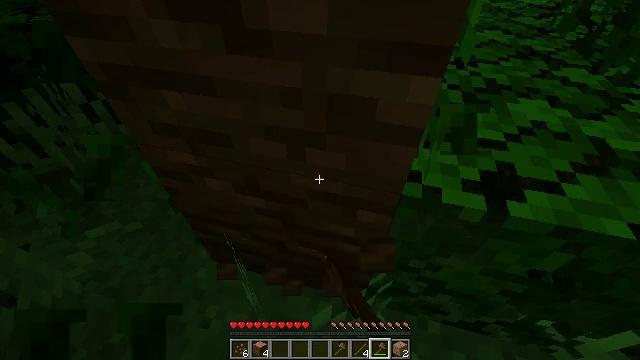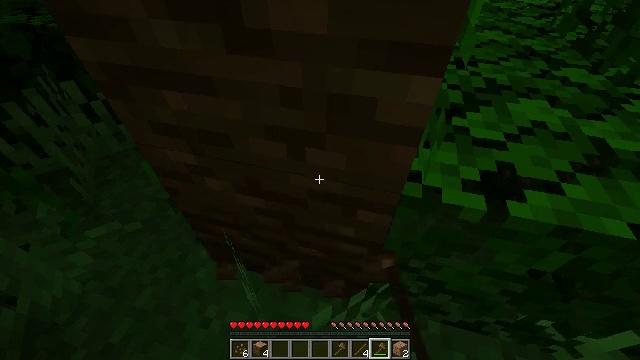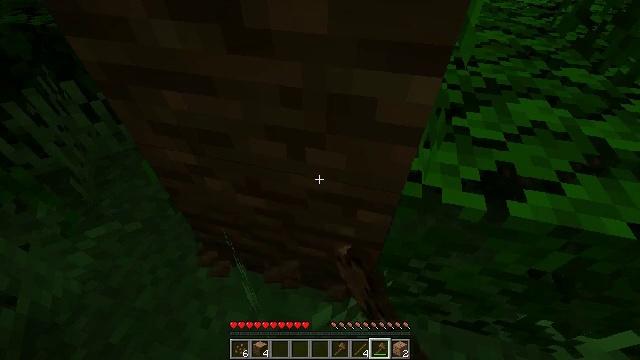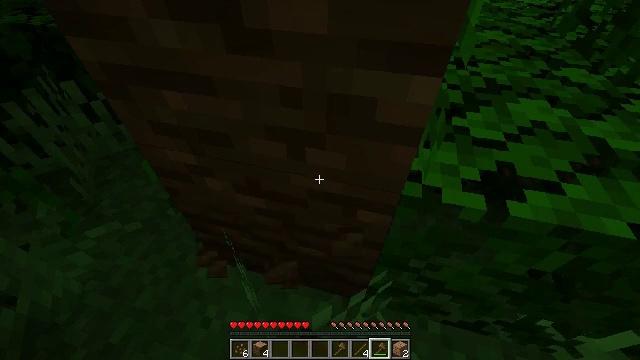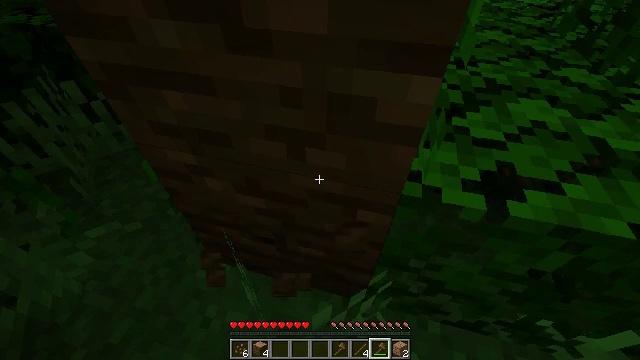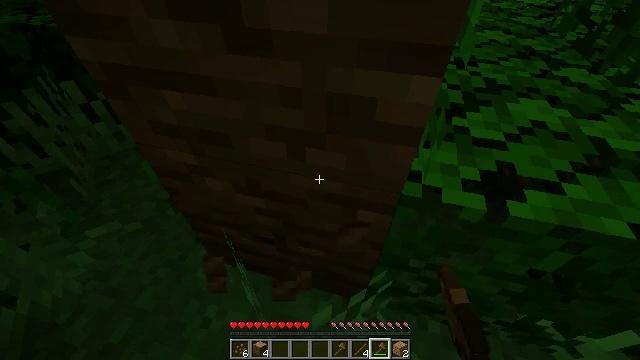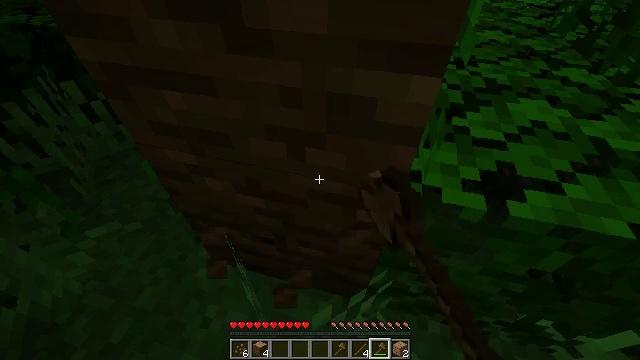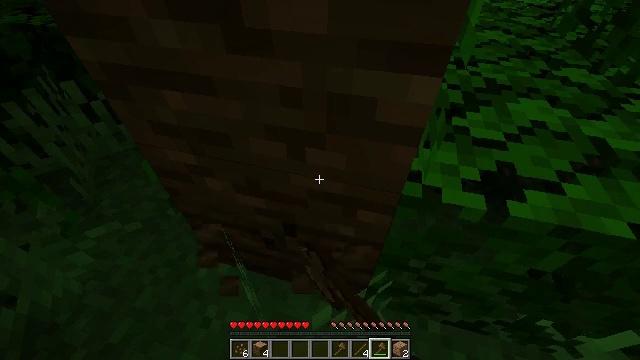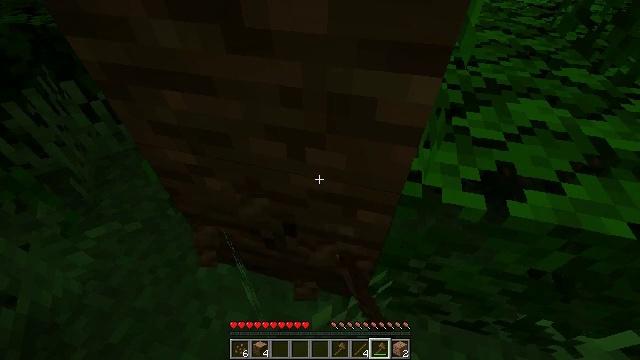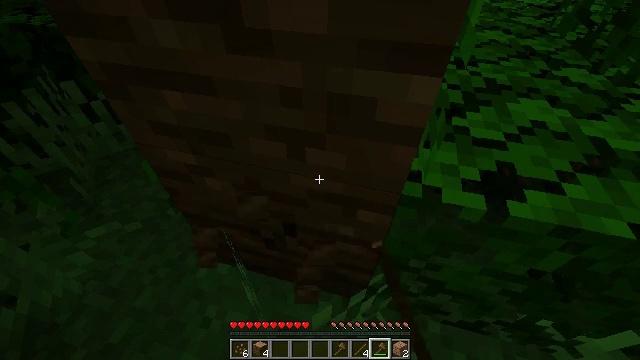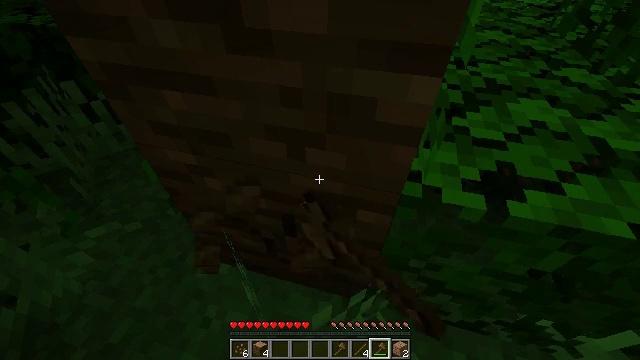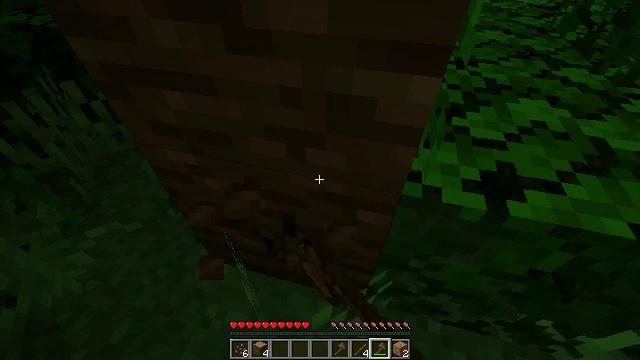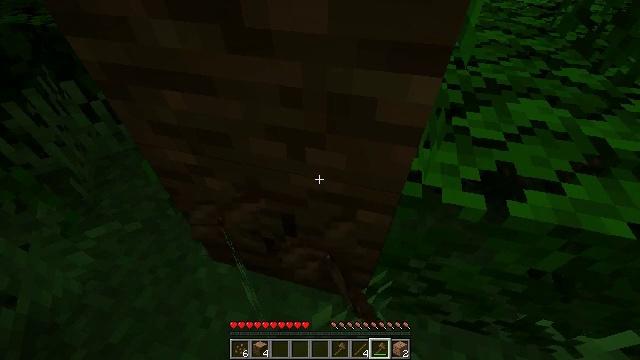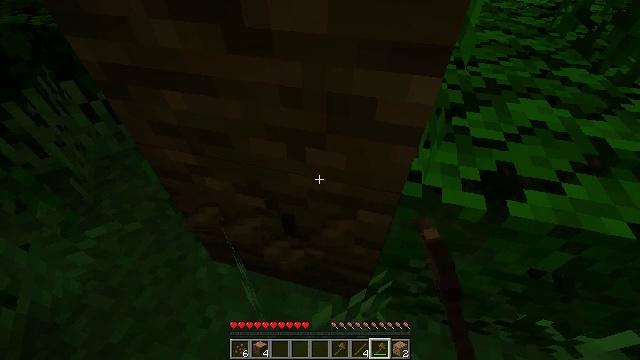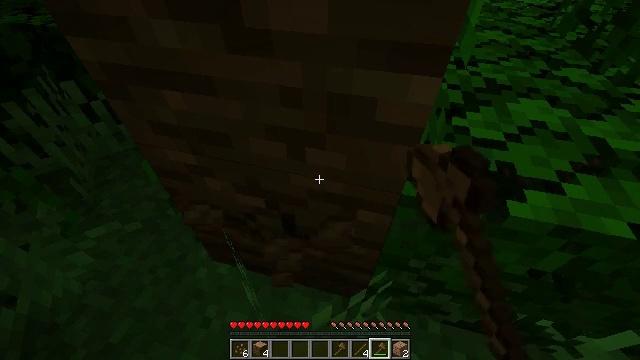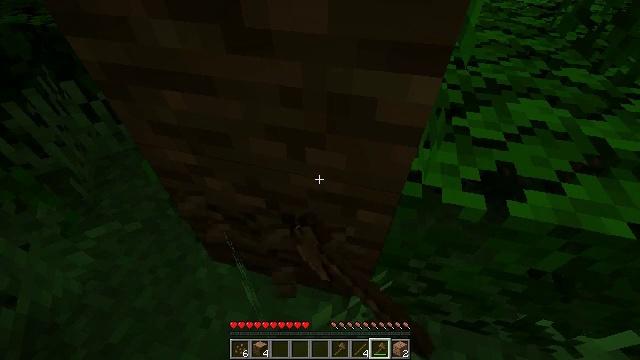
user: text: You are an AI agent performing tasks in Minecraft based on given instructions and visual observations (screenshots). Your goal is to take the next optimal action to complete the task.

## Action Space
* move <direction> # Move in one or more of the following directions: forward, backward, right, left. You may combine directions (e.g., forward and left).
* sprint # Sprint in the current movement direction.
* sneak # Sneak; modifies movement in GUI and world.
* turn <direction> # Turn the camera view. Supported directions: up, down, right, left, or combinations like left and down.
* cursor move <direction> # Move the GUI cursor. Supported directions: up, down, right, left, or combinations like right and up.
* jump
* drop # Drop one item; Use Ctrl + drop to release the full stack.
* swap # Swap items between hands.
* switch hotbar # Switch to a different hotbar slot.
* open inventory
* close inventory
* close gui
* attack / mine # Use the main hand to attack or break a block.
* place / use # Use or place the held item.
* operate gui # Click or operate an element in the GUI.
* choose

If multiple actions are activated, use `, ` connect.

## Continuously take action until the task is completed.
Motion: motion action
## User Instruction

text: Break the jungle log to gather wood.
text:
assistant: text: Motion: attack / mine
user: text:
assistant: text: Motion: attack / mine
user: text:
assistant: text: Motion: attack / mine
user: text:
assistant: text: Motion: attack / mine
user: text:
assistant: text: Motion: attack / mine
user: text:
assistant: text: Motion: attack / mine
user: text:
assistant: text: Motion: attack / mine
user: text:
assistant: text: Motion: attack / mine
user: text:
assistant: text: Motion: attack / mine
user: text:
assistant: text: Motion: attack / mine
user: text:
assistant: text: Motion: attack / mine
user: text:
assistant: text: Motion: attack / mine
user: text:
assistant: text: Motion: attack / mine
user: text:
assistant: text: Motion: attack / mine
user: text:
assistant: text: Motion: attack / mine
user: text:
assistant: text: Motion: attack / mine
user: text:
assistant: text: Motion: attack / mine
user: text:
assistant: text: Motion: attack / mine
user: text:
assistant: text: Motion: attack / mine
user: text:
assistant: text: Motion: attack / mine
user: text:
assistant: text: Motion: attack / mine
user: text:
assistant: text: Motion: attack / mine
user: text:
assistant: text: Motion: attack / mine
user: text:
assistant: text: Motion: attack / mine
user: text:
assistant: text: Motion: attack / mine
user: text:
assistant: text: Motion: attack / mine
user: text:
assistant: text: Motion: attack / mine
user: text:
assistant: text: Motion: attack / mine
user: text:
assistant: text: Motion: attack / mine
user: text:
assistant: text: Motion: attack / mine